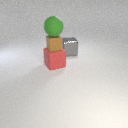
small brown rubber cube below large green rubber sphere